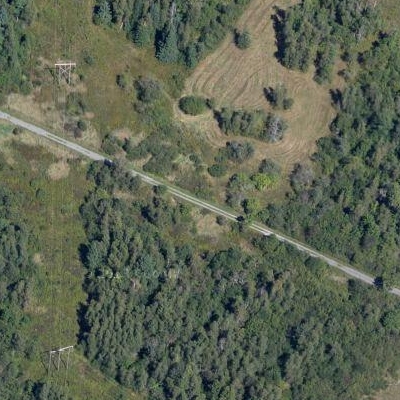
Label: Forest